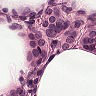
Metastatic tissue present: yes